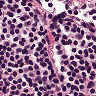
Metastatic tissue present: no